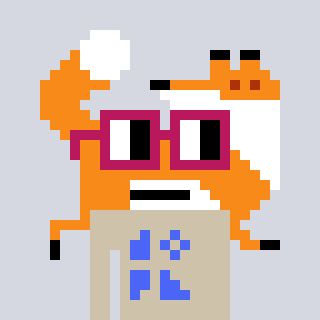
a pixel art character with square dark red glasses, a fox-shaped head and a bege-colored body on a cool background